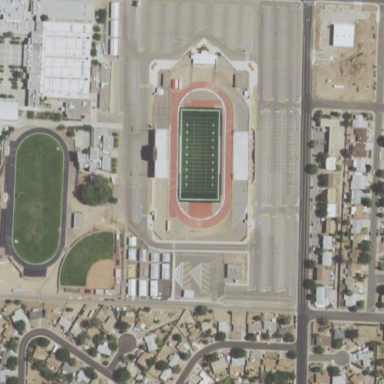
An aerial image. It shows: Stadium used for American football matches.